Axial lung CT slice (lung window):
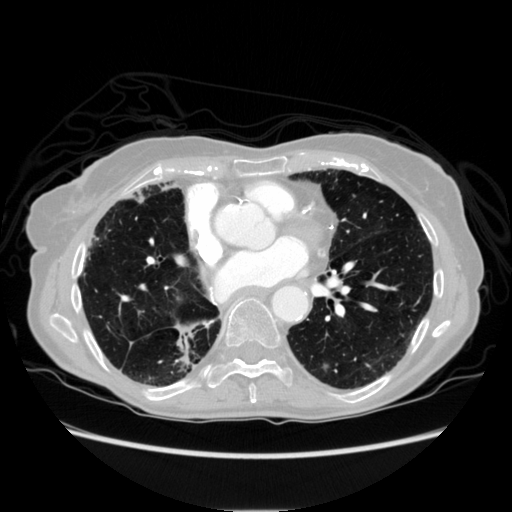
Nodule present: yes
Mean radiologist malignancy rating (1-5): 3